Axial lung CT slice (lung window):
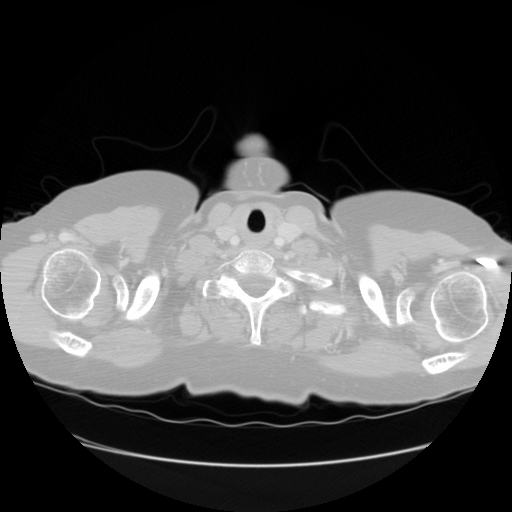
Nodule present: no